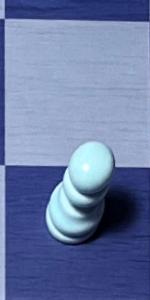
Label: Pawn_White